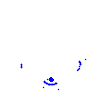
Particle: electron